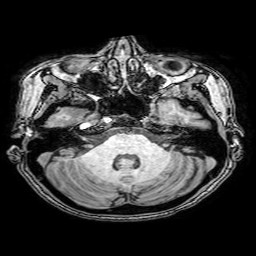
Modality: T1w
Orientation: coronal
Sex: female
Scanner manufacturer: philips
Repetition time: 0.008191 s
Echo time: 0.00376 s